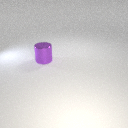
large purple metal cylinder